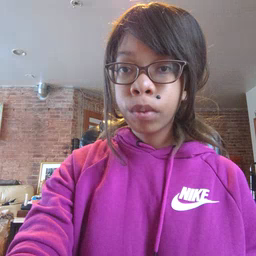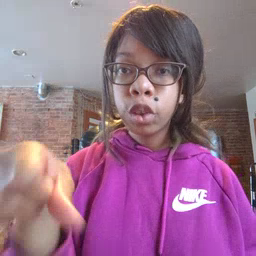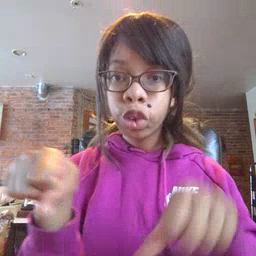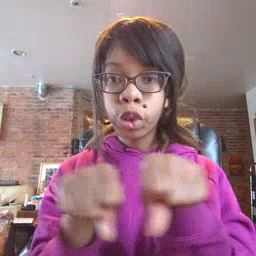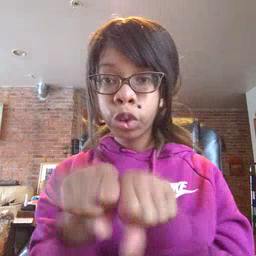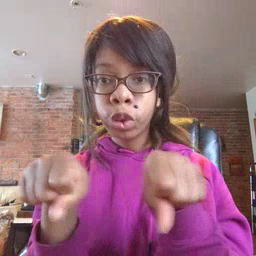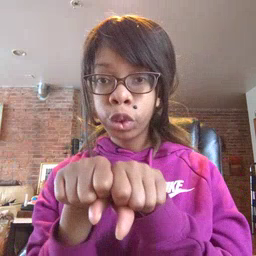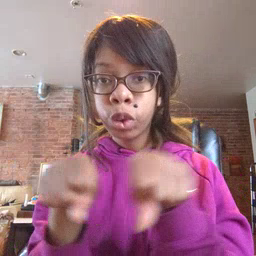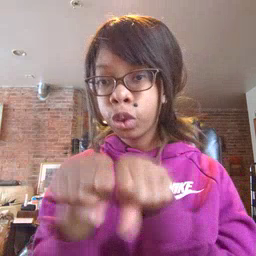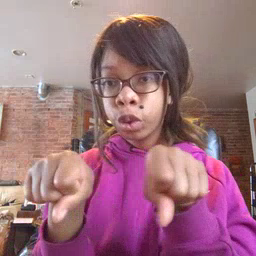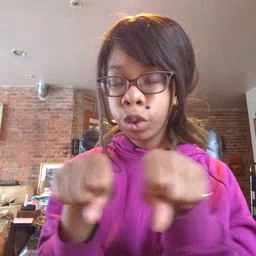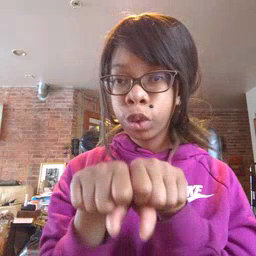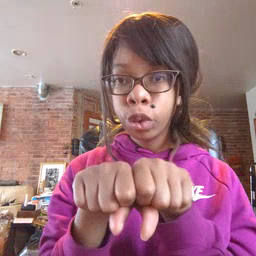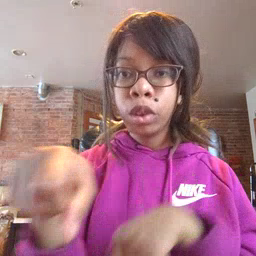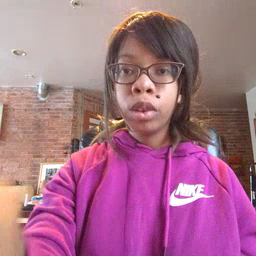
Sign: shoe